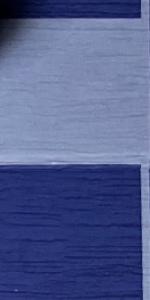
Label: Empty